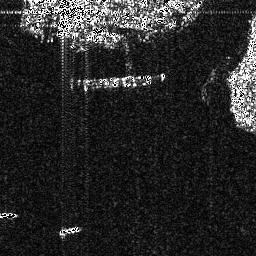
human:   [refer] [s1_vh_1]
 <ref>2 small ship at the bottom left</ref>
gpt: <box>[[22, 87, 32, 92, 0]], [[0, 82, 6, 85, 0]]</box>